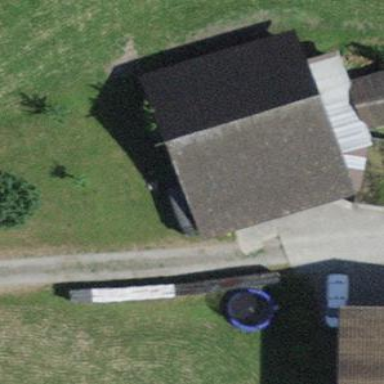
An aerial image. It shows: Farm building.